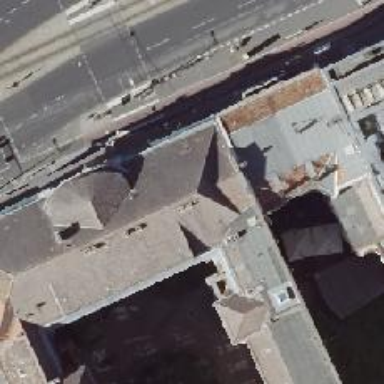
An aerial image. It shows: View of roof with edges.